Interaction volume radius: 10 \u00c5
Interaction volume height: 40 \u00c5
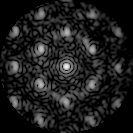
Disorder parameter: 0.3852